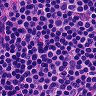
Metastatic tissue present: no